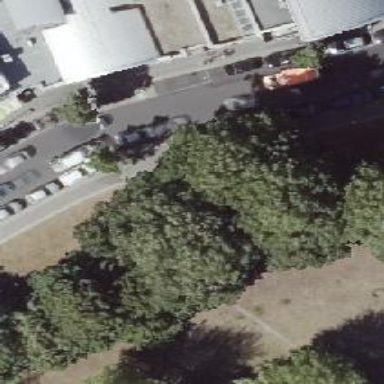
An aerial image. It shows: Bicycle parking located on the sidewalk.